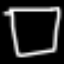
Label: square